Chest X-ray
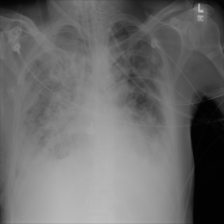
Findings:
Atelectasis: negative
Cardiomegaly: negative
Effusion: negative
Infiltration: negative
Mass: positive
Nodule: negative
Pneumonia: positive
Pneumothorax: negative
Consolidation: negative
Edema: positive
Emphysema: negative
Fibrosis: negative
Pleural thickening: negative
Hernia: negative